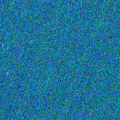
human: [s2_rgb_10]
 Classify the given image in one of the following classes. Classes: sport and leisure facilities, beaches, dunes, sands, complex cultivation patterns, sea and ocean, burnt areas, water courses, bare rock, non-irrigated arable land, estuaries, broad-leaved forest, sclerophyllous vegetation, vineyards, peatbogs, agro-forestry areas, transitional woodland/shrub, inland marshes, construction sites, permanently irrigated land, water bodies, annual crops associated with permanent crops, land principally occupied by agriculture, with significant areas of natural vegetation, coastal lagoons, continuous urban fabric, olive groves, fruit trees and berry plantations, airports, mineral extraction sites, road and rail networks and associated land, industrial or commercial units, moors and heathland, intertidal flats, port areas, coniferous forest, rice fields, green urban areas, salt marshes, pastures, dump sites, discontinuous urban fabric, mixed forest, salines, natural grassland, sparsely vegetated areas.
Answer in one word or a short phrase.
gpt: sea and ocean